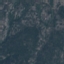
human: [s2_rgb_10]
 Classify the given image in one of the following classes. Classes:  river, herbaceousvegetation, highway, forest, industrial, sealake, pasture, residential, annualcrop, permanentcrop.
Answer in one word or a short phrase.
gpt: HerbaceousVegetation